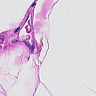
Metastatic tissue present: no